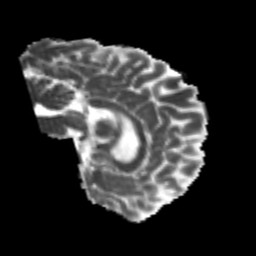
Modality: MD
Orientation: sagittal
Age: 21
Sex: male
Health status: healthy
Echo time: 0.074 s